Field crop: maize
Growth stage: 2
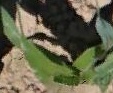
Species: maize